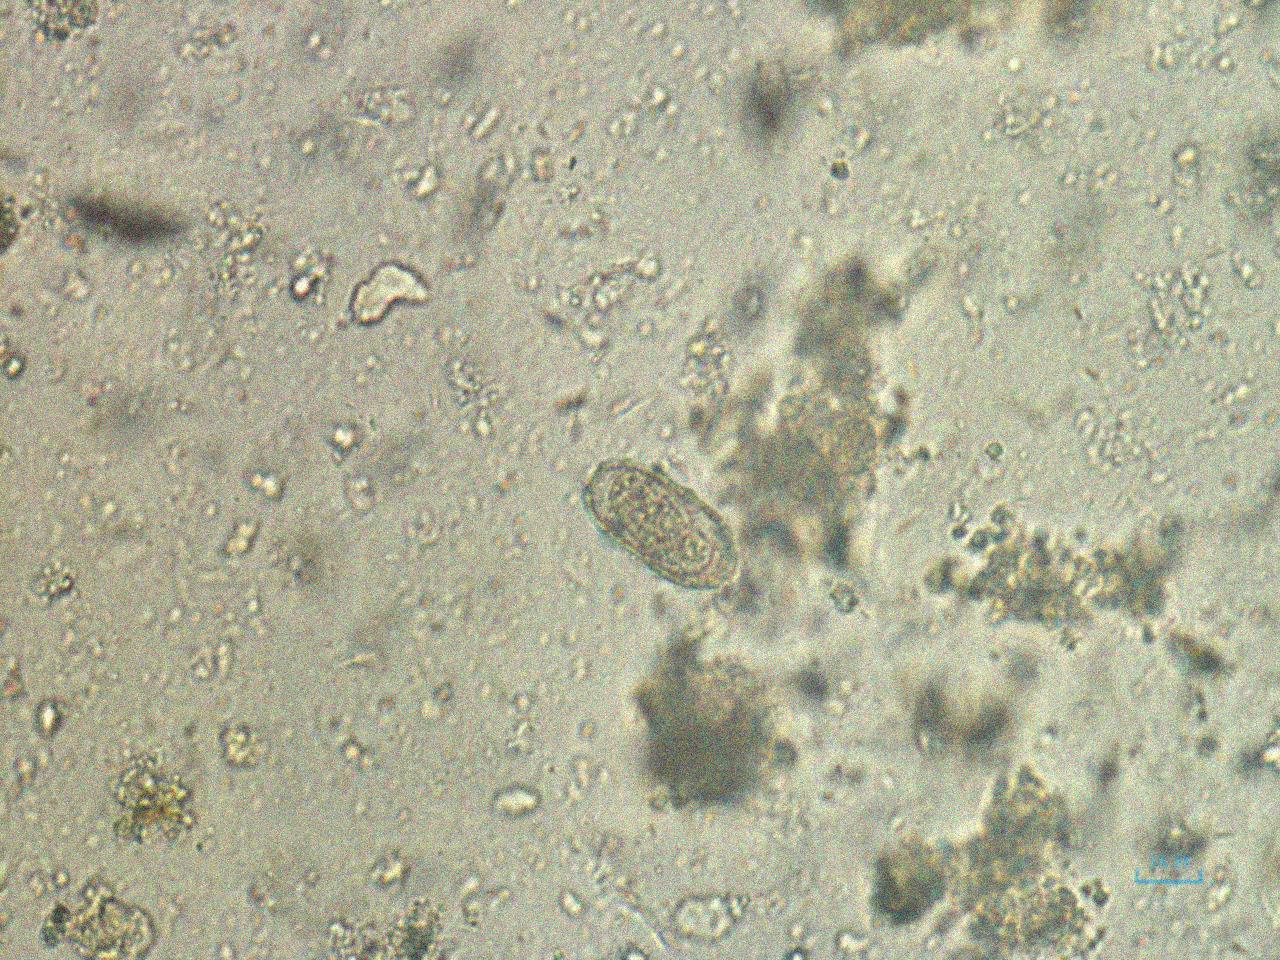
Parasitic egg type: Capillaria philippinensis